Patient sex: M
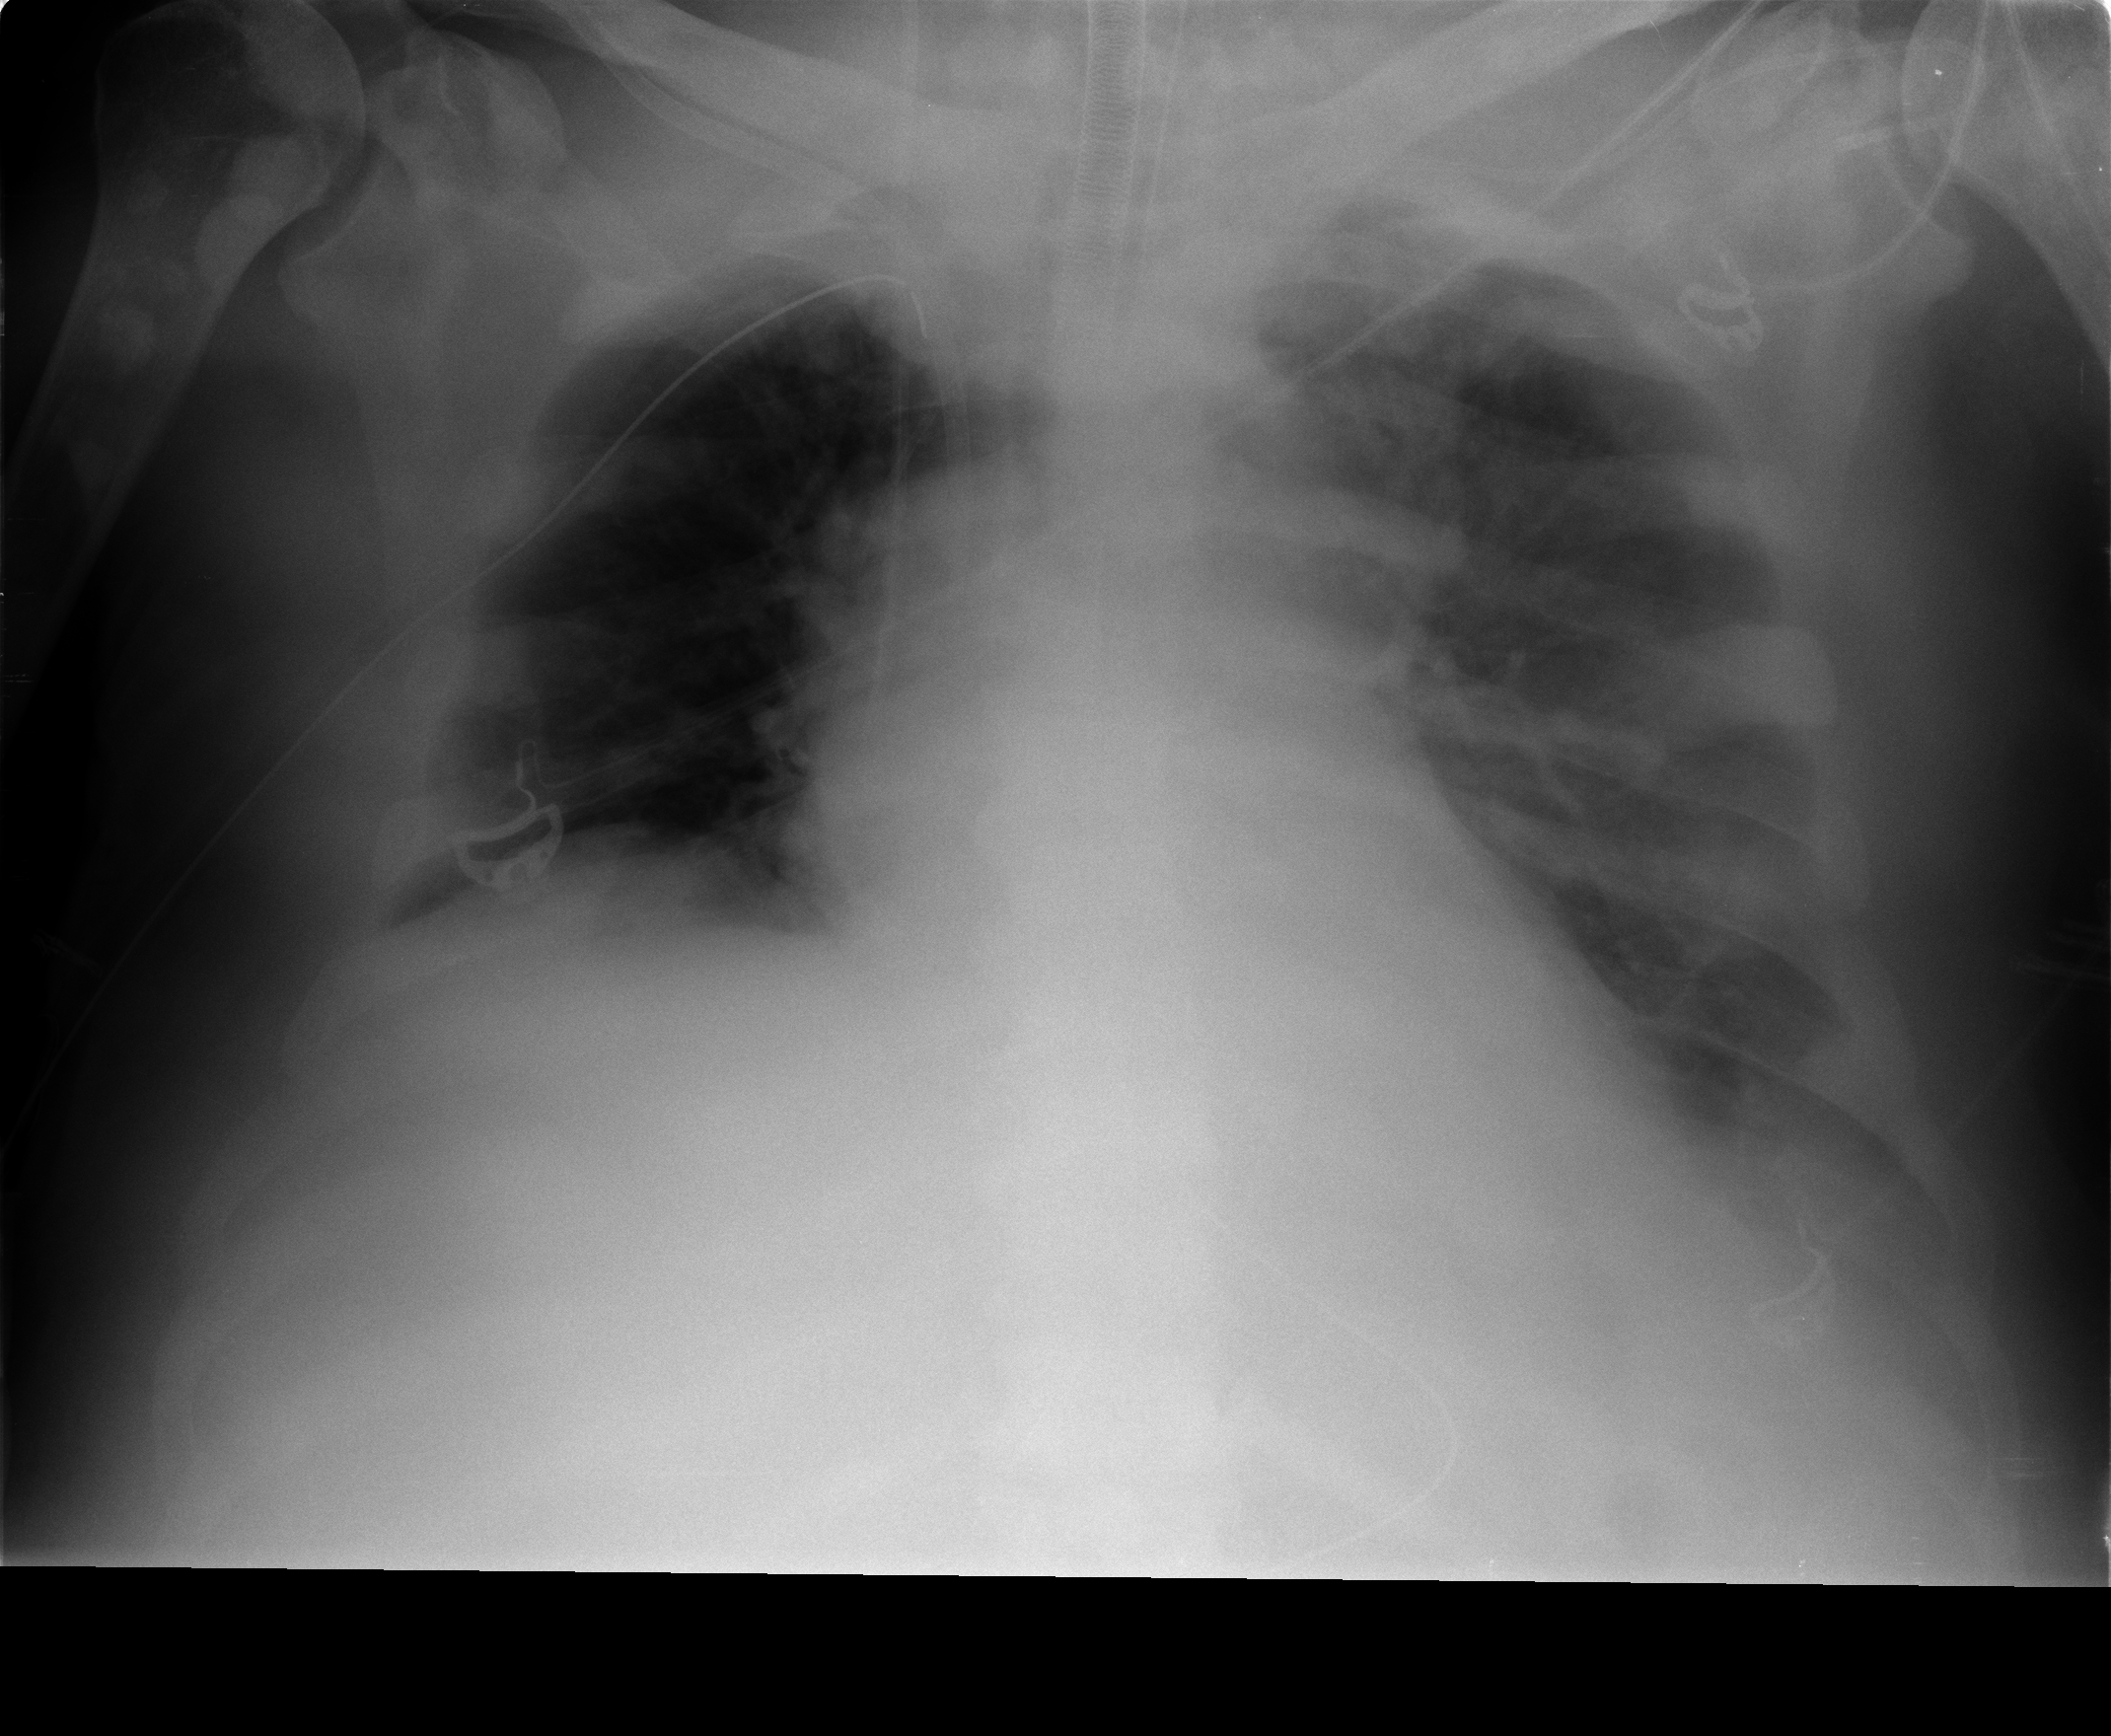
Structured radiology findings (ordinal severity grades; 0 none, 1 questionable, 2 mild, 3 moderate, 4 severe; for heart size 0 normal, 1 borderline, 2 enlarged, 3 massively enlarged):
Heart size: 0
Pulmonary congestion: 2
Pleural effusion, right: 0
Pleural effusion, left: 3
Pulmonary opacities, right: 0
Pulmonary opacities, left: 1
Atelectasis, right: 0
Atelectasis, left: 2